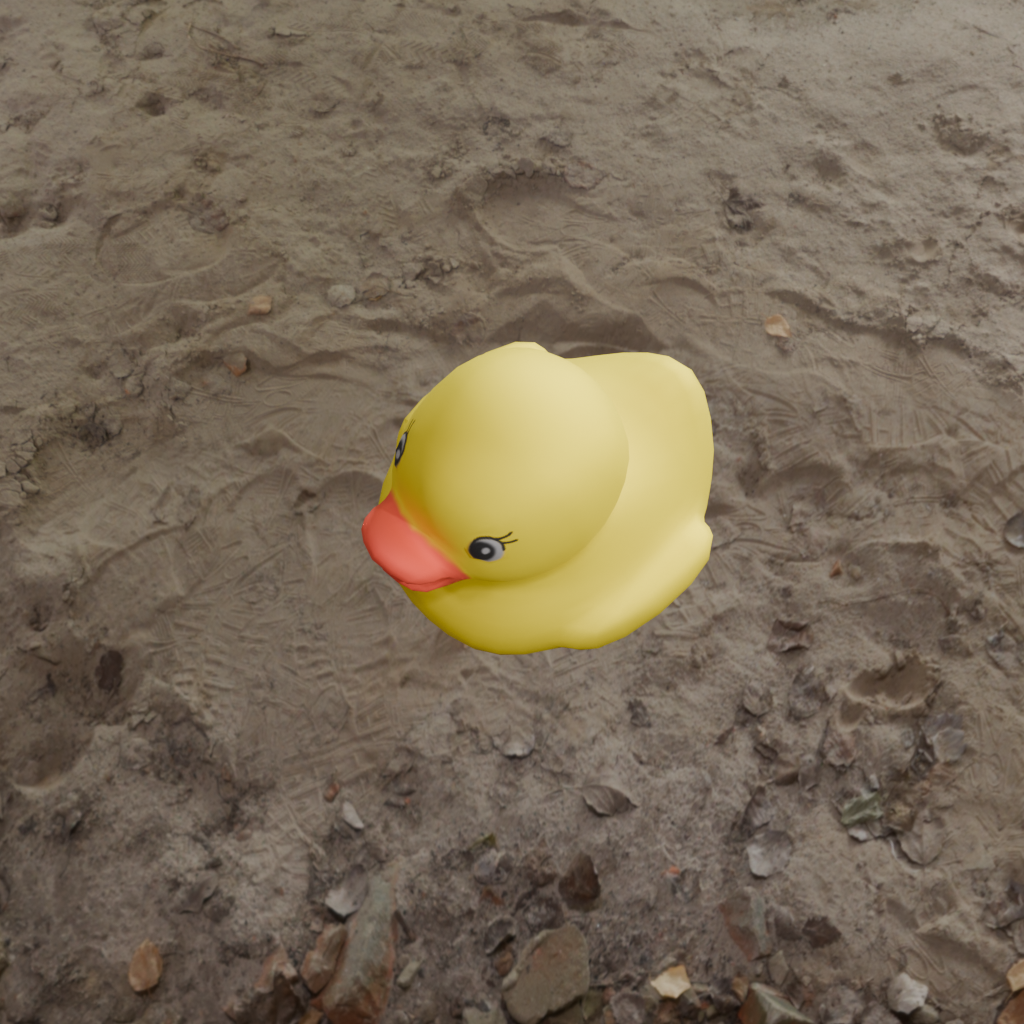
an image of a yellow rubber duck seen from <front_left_top> in an interior of an abandoned industrial building.